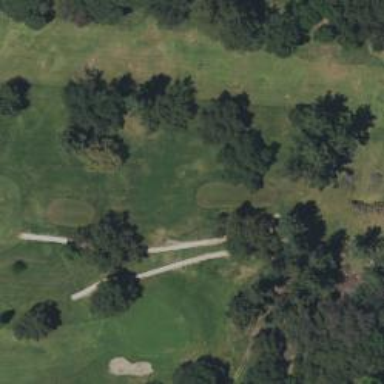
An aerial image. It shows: Service road designated as golf cart path.